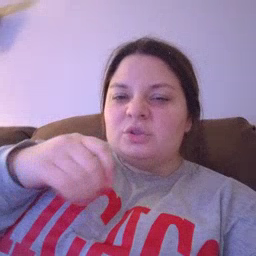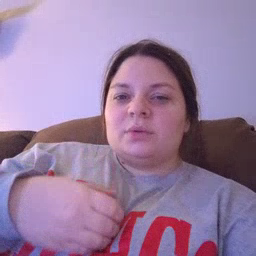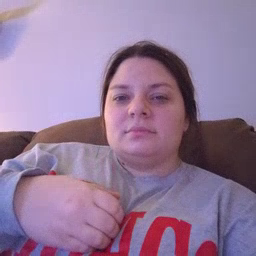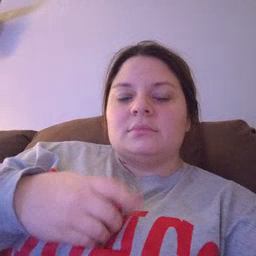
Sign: haveto